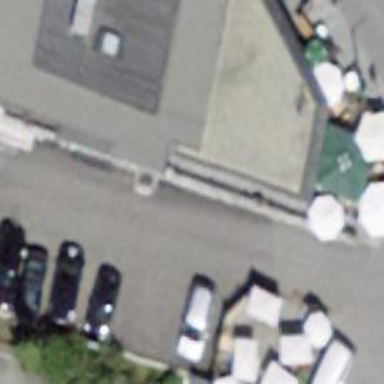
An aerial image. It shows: Restaurant.